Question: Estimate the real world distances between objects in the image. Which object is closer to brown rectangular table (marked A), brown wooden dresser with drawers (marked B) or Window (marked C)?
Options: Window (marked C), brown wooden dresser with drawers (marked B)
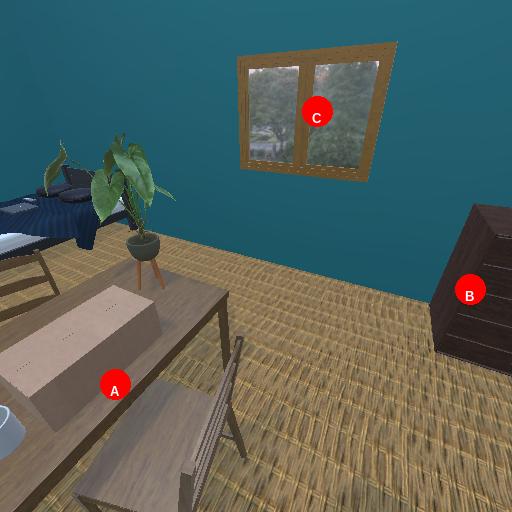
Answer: Window (marked C)